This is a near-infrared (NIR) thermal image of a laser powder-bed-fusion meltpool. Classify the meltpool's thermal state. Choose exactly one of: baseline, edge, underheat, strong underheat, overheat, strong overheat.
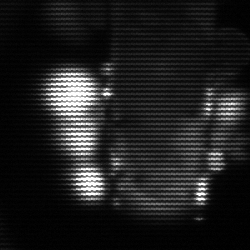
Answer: strong underheat